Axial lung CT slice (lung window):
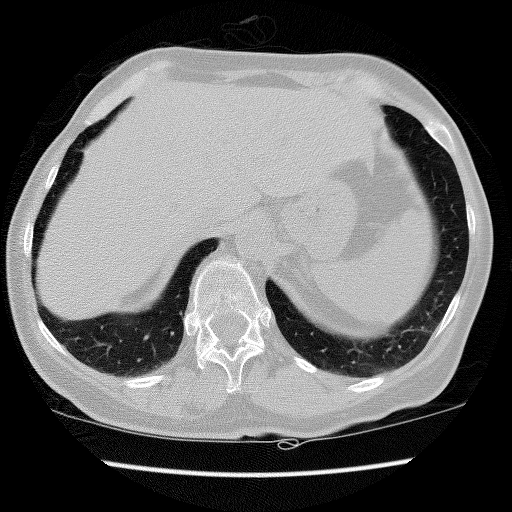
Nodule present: no